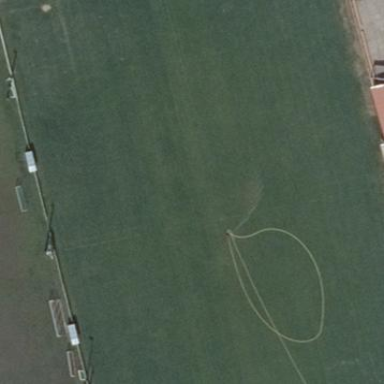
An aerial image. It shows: Soccer pitch for leisureland activities.